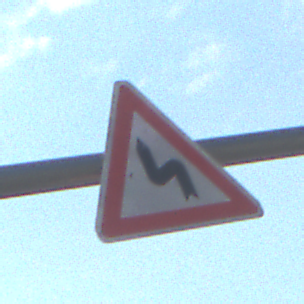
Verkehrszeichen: DoppelkurveZunaechstLinks
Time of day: Midday
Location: Outdoor (Suburban)
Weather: PartlyCloudy
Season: NotSpecified
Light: Natural